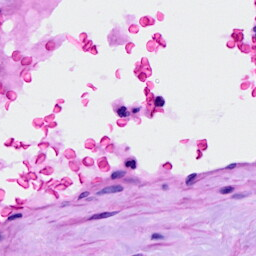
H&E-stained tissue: Ovarian